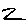
Label: zigzag